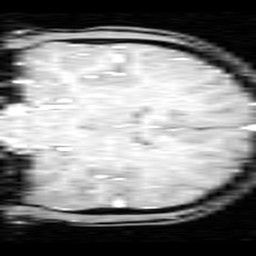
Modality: inplaneT1
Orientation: coronal
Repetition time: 0.2 s
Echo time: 0.0036 s